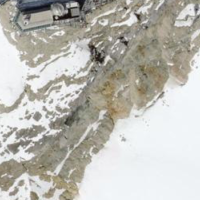
EUNIS habitat code: 49
Species observed at this site:
Corvus corone
Oenanthe oenanthe
Gypaetus barbatus
Anthus spinoletta
Prunella modularis
Prunella collaris
Anthus pratensis
Carduelis citrinella
Pica pica
Phoenicurus ochruros
Nucifraga caryocatactes
Tichodroma muraria
Corvus corax
Lophophanes cristatus
Monticola saxatilis
Linaria cannabina
Sturnus vulgaris
Montifringilla nivalis
Fringilla coelebs
Passer domesticus
Turdus torquatus
Ptyonoprogne rupestris
Turdus merula
Columba palumbus
Tachymarptis melba
Emberiza cia
Parus major
Milvus milvus
Turdus pilaris
Pyrrhocorax graculus
Aquila chrysaetos
Motacilla alba